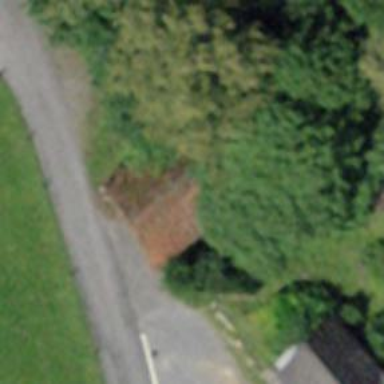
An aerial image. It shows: Barn.